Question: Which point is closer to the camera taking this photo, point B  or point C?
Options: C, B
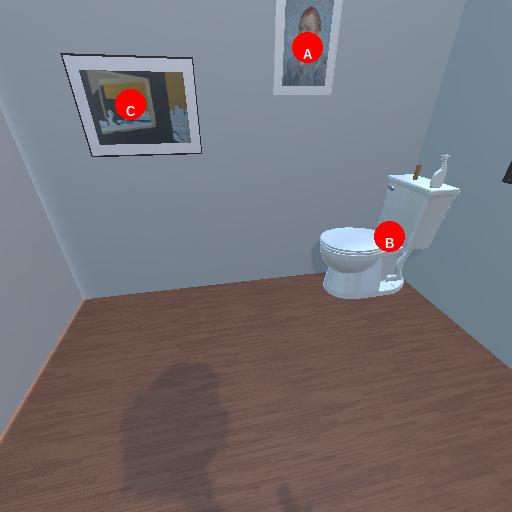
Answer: C